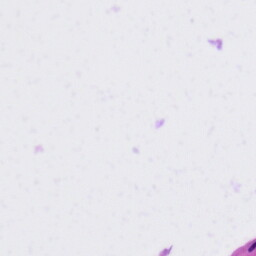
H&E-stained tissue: Tonsil